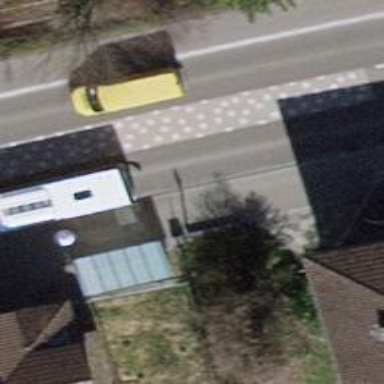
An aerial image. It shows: Bus stop with shelter. It is platform for public transport.